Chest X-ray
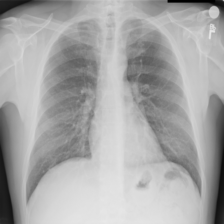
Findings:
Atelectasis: negative
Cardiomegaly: negative
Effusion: negative
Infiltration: negative
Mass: negative
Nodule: negative
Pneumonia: negative
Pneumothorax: negative
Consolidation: negative
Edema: negative
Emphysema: negative
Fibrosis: negative
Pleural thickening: negative
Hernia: negative